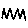
Label: zigzag